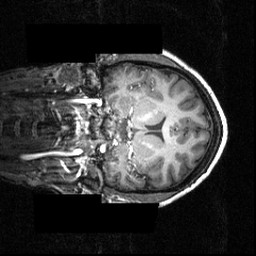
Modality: T1w
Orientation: coronal
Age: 23
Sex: female
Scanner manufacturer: siemens
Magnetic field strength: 3.951 T
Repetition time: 1.5 s
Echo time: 0.00335 s